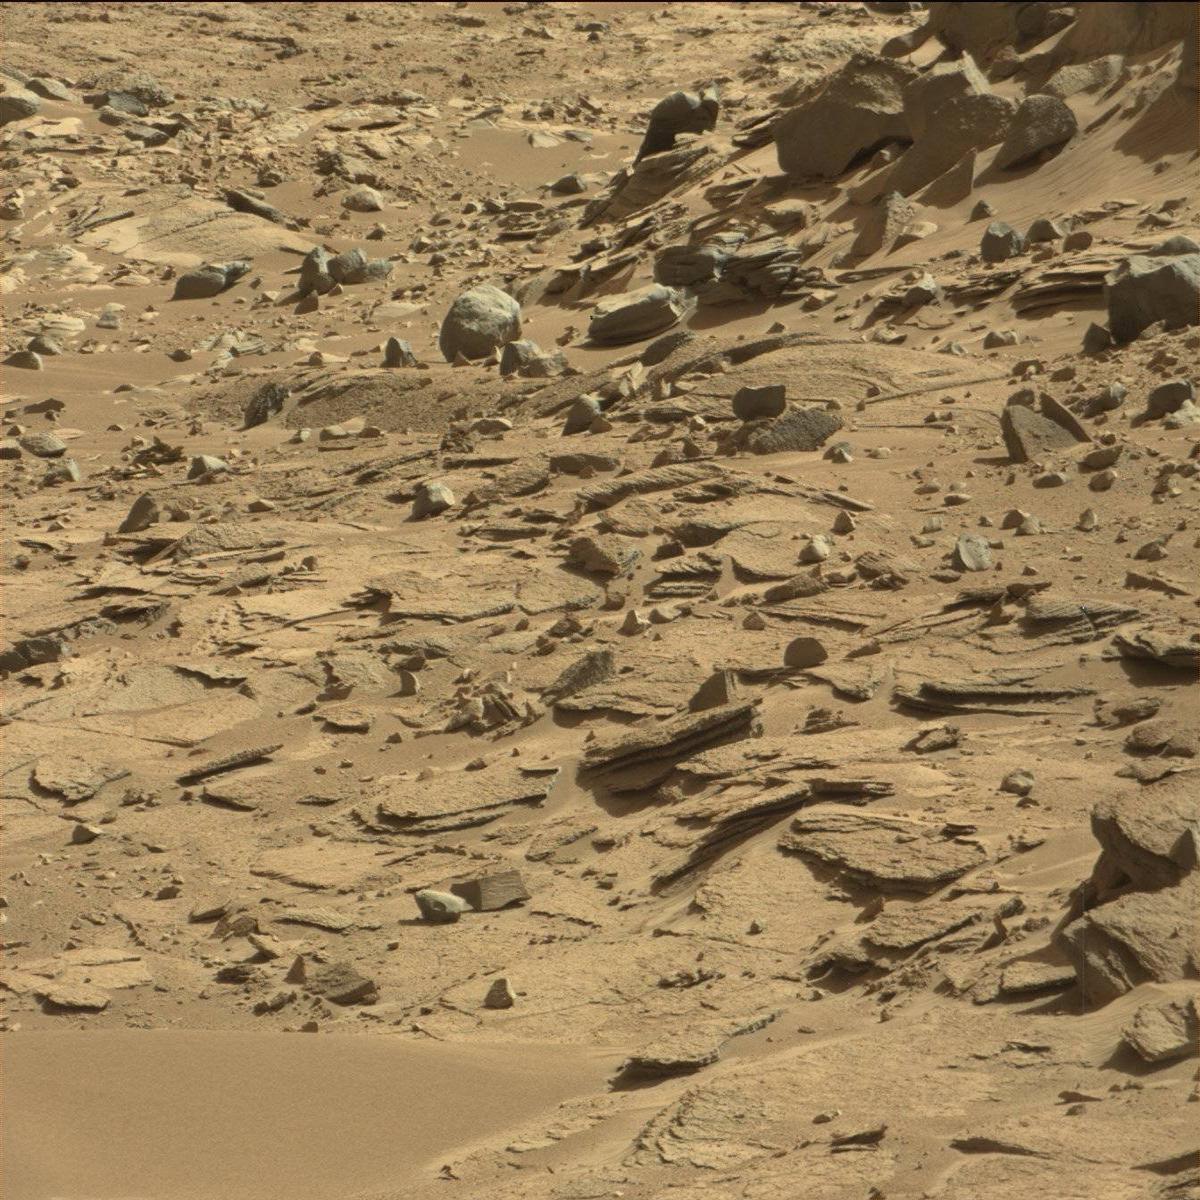
Terrain classes present: Bedrock, Rock, Sand / Soil